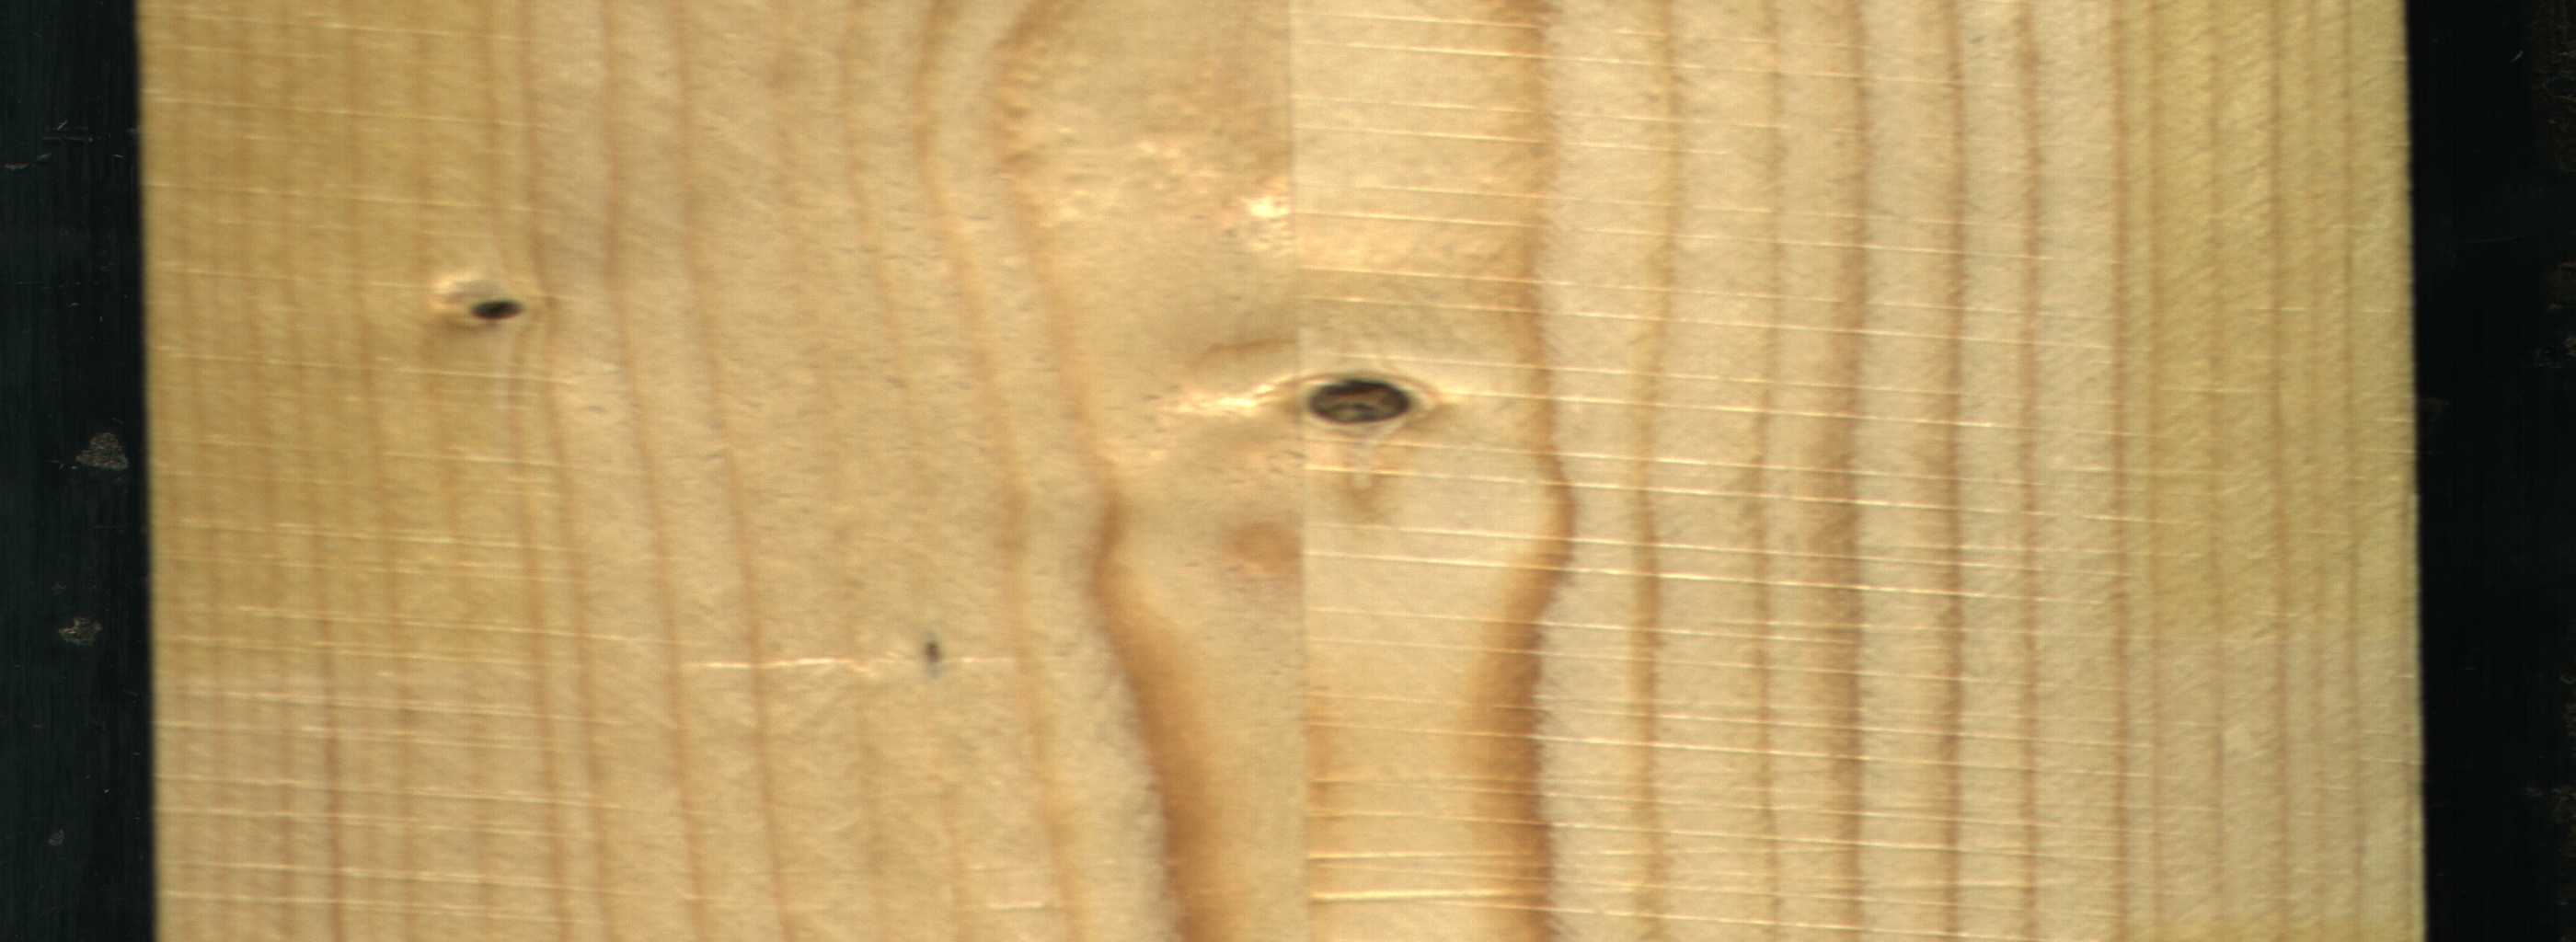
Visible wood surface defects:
Dead_Knot
Dead_Knot